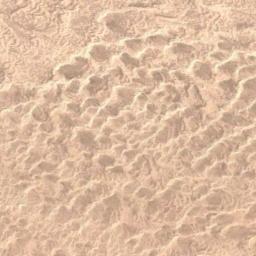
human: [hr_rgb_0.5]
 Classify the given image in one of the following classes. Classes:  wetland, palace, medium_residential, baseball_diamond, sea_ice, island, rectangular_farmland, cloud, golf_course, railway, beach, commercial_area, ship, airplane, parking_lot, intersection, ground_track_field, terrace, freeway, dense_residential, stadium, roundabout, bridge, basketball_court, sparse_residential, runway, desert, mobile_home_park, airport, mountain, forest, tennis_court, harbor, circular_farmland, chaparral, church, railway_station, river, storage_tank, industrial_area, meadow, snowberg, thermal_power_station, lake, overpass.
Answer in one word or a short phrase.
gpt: desert